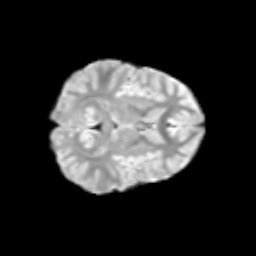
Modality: T2w
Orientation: axial
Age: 9
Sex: female
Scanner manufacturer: siemens
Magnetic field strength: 3 T
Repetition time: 3.8 s
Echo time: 0.07 s